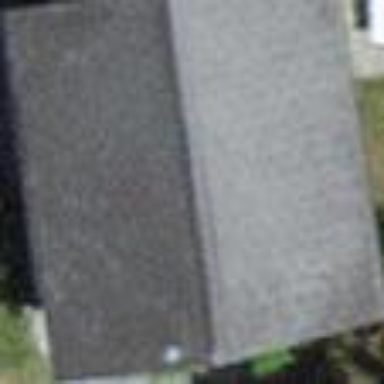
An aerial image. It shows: Simple house.